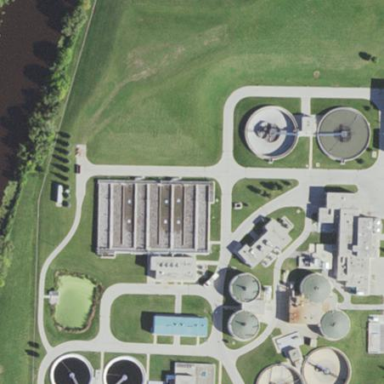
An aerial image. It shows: Wastewater plant.